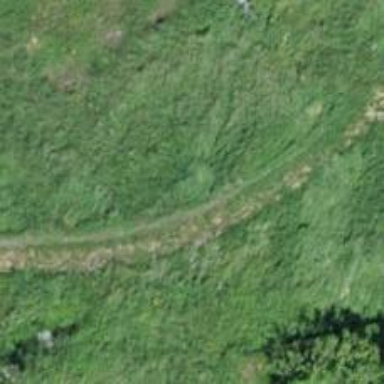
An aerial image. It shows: Compacted track road with grade3 tracktype.